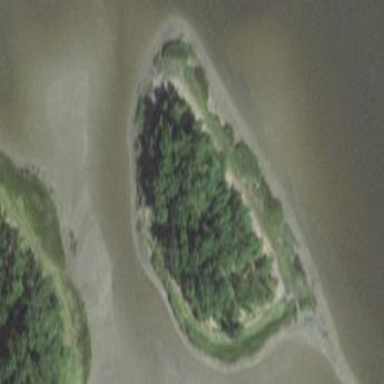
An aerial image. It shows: Island with natural coastline.